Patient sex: F
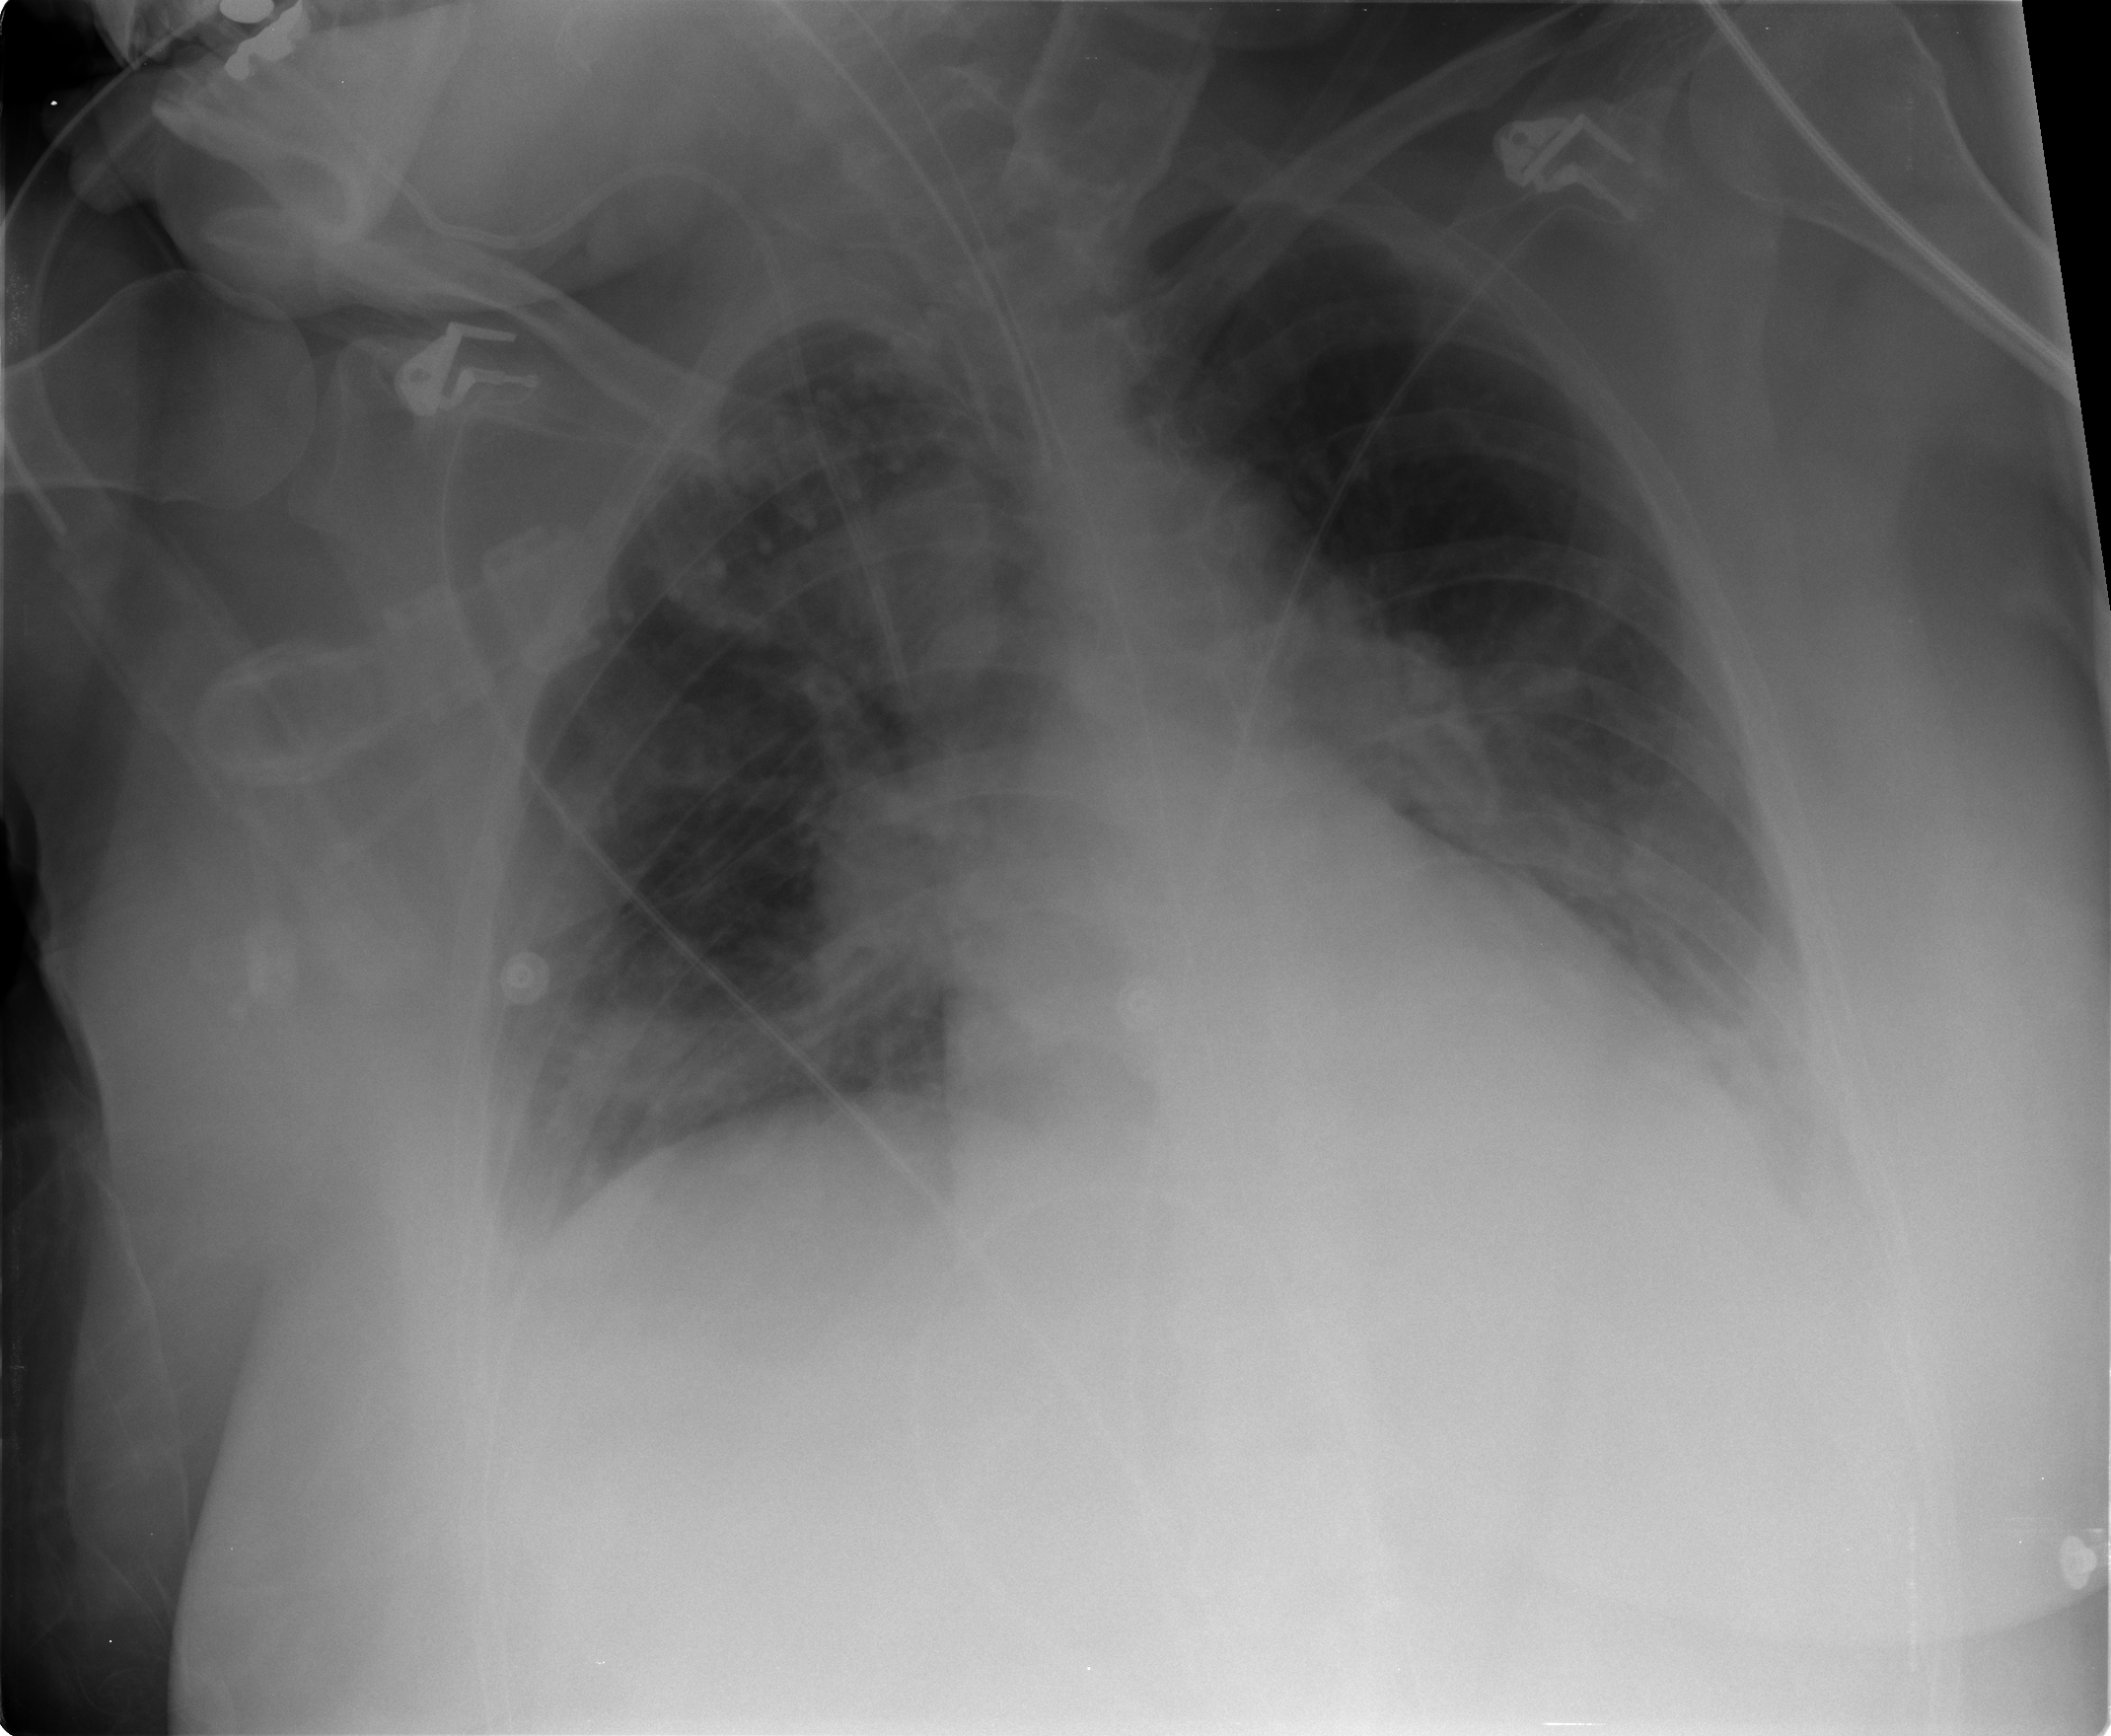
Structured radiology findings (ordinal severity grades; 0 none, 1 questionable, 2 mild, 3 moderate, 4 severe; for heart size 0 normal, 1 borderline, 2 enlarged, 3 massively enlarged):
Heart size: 0
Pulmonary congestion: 0
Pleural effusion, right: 1
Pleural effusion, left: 2
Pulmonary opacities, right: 2
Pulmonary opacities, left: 0
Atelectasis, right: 2
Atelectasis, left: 2